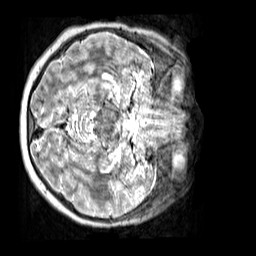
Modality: T2w
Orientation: axial
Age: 12
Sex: male
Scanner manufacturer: siemens
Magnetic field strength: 3 T
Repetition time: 3.2 s
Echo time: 0.408 s